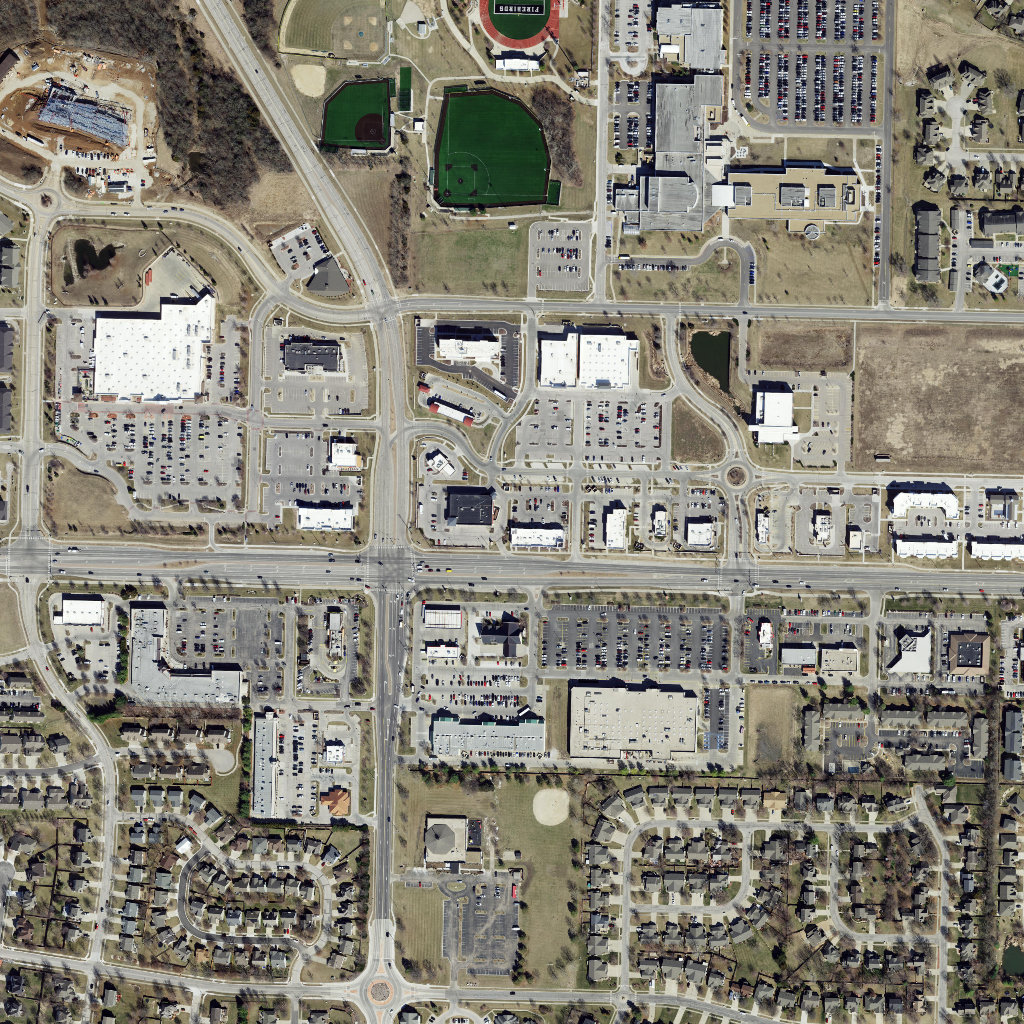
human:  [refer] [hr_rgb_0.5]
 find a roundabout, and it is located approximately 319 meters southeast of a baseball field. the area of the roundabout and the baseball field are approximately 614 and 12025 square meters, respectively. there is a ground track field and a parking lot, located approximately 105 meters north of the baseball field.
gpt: <box>[[70, 45, 73, 48, 0]]</box>